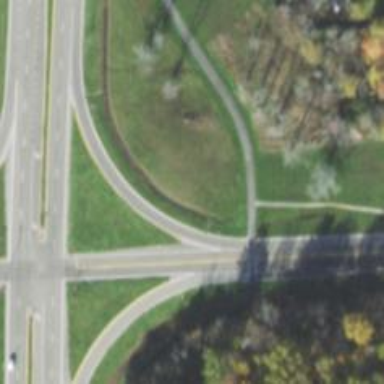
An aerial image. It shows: Secondary link road.